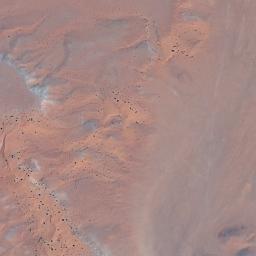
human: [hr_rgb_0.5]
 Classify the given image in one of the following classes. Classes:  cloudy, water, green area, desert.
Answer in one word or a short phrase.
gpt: desert